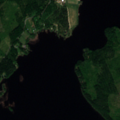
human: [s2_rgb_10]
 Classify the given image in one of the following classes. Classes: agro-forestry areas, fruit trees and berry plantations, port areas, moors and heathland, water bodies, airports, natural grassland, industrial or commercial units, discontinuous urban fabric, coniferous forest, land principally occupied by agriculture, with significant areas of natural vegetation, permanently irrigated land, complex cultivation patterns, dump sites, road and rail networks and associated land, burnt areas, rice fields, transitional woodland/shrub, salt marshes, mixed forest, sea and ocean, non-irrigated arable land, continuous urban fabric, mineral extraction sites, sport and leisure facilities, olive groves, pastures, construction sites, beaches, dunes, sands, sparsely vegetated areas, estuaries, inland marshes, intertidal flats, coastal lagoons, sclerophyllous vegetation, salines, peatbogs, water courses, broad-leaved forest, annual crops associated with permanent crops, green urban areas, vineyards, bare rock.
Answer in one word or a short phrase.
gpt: non-irrigated arable land, mixed forest, transitional woodland/shrub, water bodies